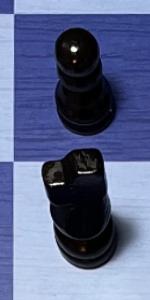
Label: Knight_Black